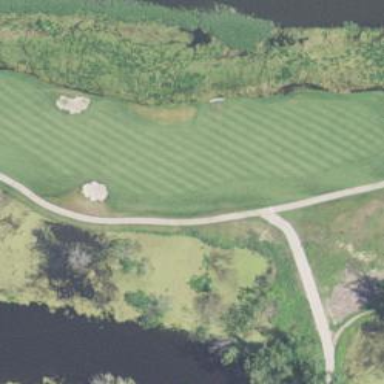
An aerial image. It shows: View of golf hole.